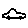
Label: car